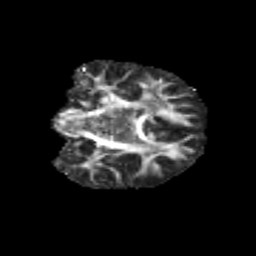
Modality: FA
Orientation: coronal
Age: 12
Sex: female
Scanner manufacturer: siemens
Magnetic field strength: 3 T
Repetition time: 3.8 s
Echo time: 0.07 s